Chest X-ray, PA view. Patient: 79 years old, sex F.
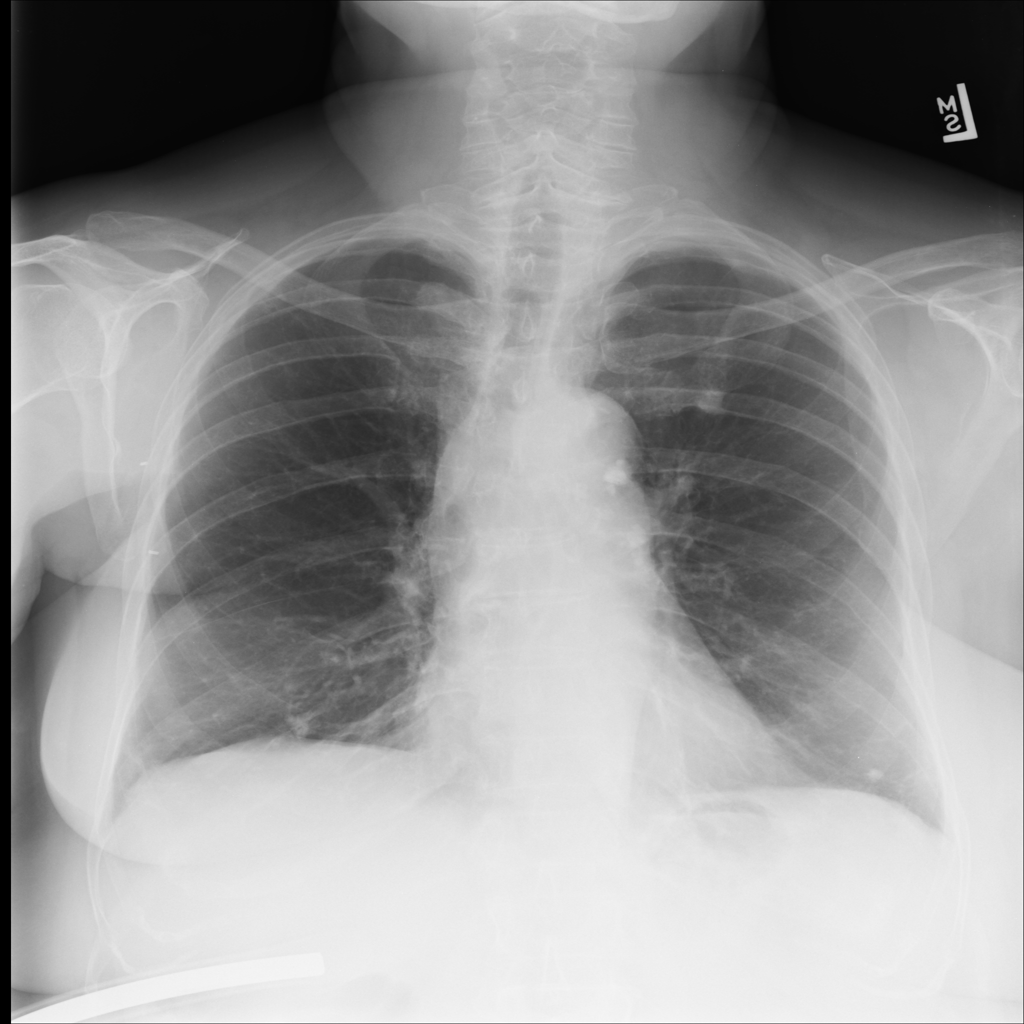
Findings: No Finding